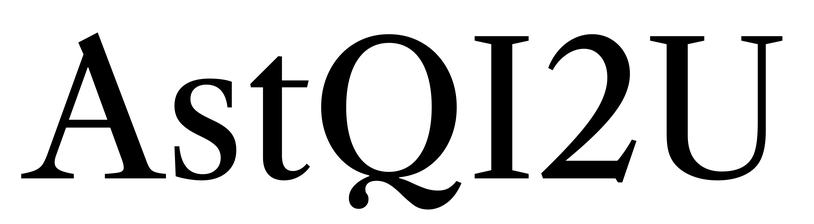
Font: LibreCaslonText_Regular